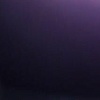
Label: space